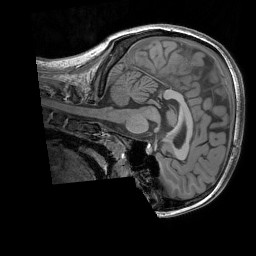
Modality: T1w
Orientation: sagittal
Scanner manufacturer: siemens
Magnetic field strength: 3 T
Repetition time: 1.83 s
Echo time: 0.00303 s